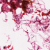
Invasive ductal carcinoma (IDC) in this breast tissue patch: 0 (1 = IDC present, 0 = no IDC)